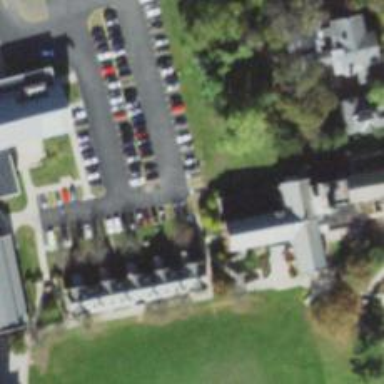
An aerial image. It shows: Parking space is available.